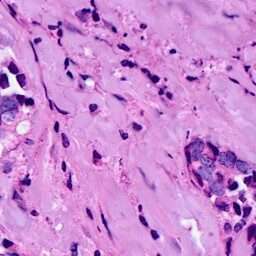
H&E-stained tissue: Breast